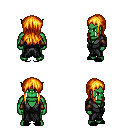
a pixel art fantasy rpg character, male body template, orc, green skin, gray robe, metal pants, light blonde unkempt hairstyle, cloth bracers, black slippers, four views (front, back, left, right), 2x2 character sprite sheet, small pixel art, hard edges, no anti-aliasing